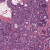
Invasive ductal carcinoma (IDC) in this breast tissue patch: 1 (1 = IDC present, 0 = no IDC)